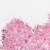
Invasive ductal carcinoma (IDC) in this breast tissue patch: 0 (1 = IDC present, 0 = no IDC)